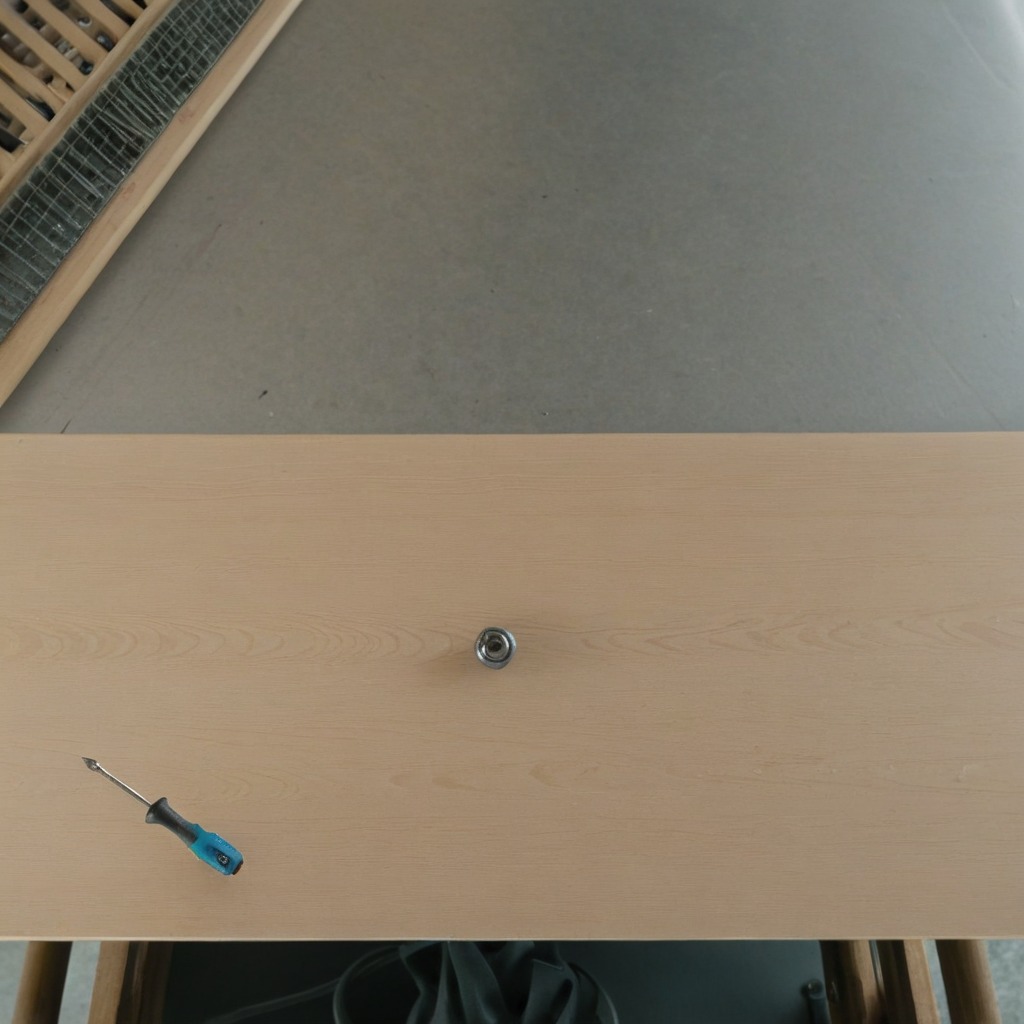
A screwdriver lying on a workbench inside a coastal fishing gear workshop.